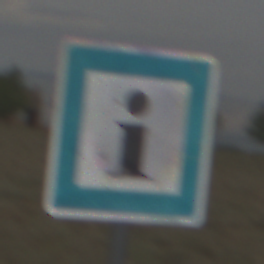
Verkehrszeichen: Informationsstelle
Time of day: Midday
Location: Outdoor (Nature)
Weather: PartlyCloudy
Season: NotSpecified
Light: Natural